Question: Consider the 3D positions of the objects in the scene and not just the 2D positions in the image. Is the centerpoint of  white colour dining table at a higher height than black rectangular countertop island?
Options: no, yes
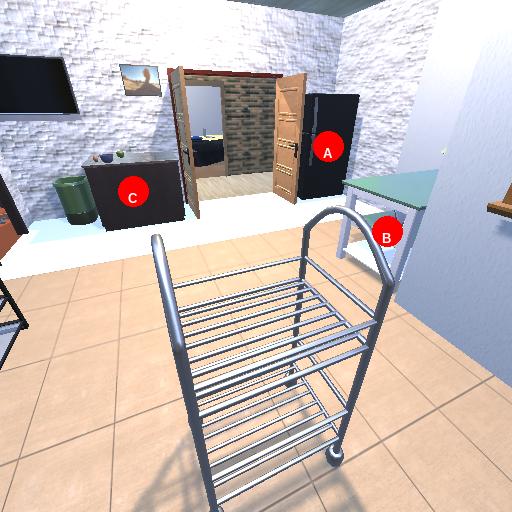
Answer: no